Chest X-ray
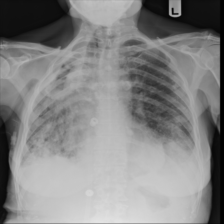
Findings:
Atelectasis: negative
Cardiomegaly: negative
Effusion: negative
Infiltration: positive
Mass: negative
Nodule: positive
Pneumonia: negative
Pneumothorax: negative
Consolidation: negative
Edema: negative
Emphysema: negative
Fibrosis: negative
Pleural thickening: negative
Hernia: negative